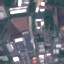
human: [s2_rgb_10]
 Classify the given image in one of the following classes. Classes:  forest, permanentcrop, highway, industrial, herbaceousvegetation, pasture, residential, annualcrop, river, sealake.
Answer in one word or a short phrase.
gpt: Industrial